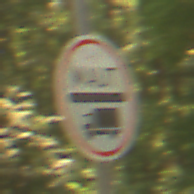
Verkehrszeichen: Mautpflicht
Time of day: Midday
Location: Outdoor (Nature)
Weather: PartlyCloudy
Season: NotSpecified
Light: Natural